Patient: sex F, age 53
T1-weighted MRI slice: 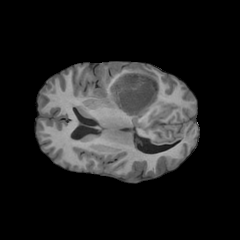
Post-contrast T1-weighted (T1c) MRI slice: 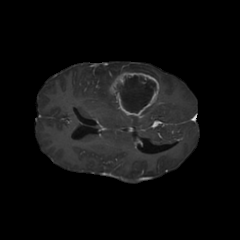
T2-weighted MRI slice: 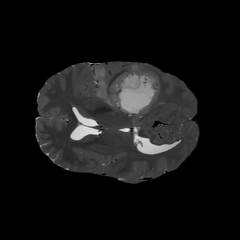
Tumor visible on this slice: yes
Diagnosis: Glioblastoma, IDH-wildtype
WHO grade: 4